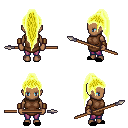
a pixel art fantasy rpg character, female body template, human, dark skin, brown tunic, magenta pants, gold extra-long topknot hairstyle, leather bracers, black slippers, spear, four views (front, back, left, right), 2x2 character sprite sheet, small pixel art, hard edges, no anti-aliasing